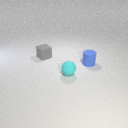
small cyan rubber sphere in front of small blue rubber cylinder